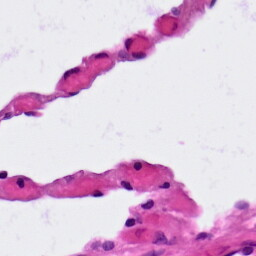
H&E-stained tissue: Lung